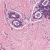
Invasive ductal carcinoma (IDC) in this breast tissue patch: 0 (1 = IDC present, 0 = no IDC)